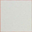
Piece: xx